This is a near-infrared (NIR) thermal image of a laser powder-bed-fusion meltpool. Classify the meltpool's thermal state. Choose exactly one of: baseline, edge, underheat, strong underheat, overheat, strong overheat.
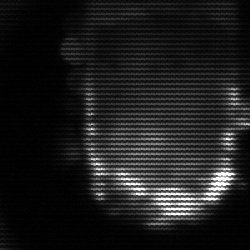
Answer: baseline